Question: I have a link and a button placed side by side. When the user clicks on the button the text of the link should become editable.

I m using jquery editInPlace for making the text of the link editable. The text of the link becomes editable but I m not able to restore the link property after the text edit.
Here are my html and javasrcript files
demo.js
'''
1 $(document).ready(function(){
2 $("img.modifyButton").click(function(){
3 $(this).prev().editInPlace({
4 success: function(){
5 $(this).unbind('.editInPlace');
6 $(this).unbind('click');
7 },
8 url:'Admin/p.inline_coupon_edit_frontend.php',
9 text_size:55,
10 show_buttons: false,
11 params:"field=Title"
12 });
13
14 $(this).prev().on('click', function(event)
15 {
16 event.preventDefault();
17 });
18 $(this).prev().click();
19 });
20
21 });
'''
html file
'''
16 <div class="crux">
17 <a href="www.google.com">title</a>
18 <img class="modifyButton" src="./editInPlace_files/modifyButton.png" alt="None" width="13" height="13">
19 </div>
'''
git repo of code : git clone <URL>
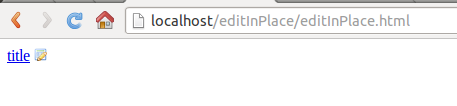
Answer: Not really sure what your problem is. Your php file is empty, but when using callback versus your PHP file, everything seems to work right -- the link target is intact.
What is going wrong in your version? Are you returning the value back from your php file? If not this will fail I believe
<URL>
This seems to work just fine, unless I am missing what you are trying to do:
'''
$(document).ready(function(){
$("img.modifyButton").click(function(){
$(this).prev().editInPlace({
success: function(){
$(this).unbind('.editInPlace');
$(this).unbind('click');
// alert('success');
},
error: function(){
$(this).unbind('.editInPlace');
$(this).unbind('click');
//alert('error');
},
callback: function(b,abc){
return abc;
},
text_size:55,
show_buttons: false
,params:"field=Title"
});
$(this).prev().on('click', function(event)
{
event.preventDefault();
});
$(this).prev().click();
});
});
'''
I think the problem lies in your php script -- the above works as your example, with the php not included -- as it was not included in your git repo.